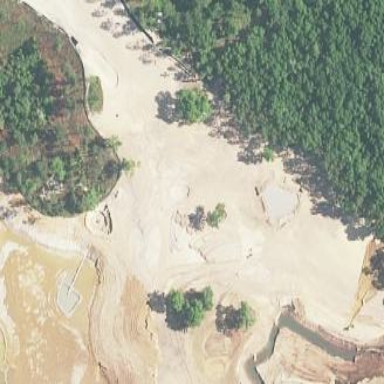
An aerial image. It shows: Sand bunker on golf course.